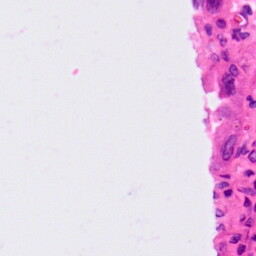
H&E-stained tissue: Lung